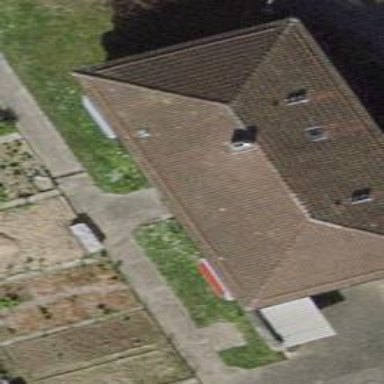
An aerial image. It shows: Pyramidal roof shapes the top of the apartments building.